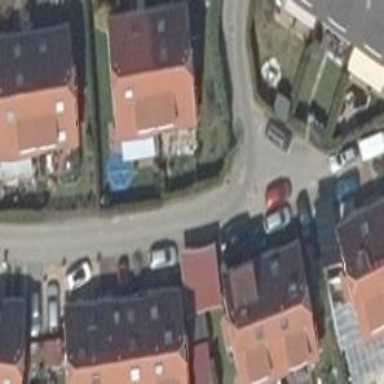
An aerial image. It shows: Living street.